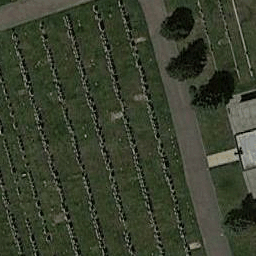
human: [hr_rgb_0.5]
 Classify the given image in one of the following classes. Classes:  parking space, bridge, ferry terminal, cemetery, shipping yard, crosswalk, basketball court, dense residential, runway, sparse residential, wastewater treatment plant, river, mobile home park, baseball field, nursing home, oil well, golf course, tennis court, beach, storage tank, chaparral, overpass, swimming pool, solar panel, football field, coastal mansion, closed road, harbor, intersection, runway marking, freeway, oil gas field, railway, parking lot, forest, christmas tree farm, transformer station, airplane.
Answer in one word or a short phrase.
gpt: cemetery